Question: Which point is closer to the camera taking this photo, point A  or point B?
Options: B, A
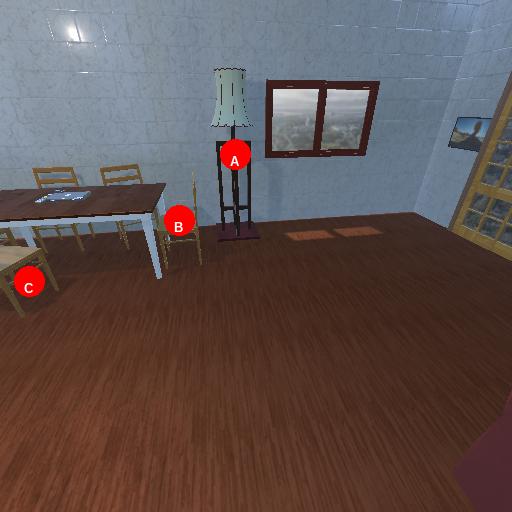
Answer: B